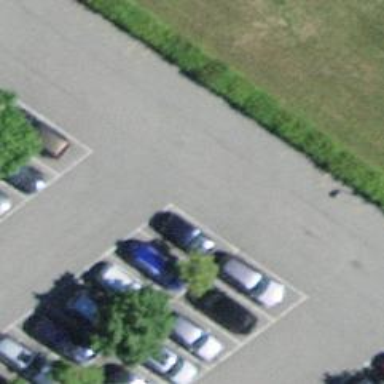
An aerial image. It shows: Parking aisle designated as service road.